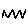
Label: zigzag